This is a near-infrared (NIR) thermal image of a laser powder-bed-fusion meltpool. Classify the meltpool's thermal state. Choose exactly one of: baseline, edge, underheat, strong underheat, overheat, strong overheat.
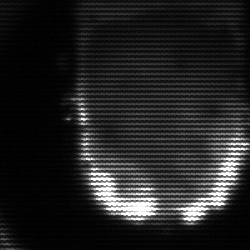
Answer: baseline